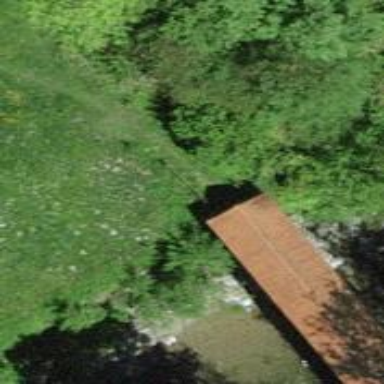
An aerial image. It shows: Covered bridge over grade3 track.